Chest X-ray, PA view. Patient: 46 years old, sex F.
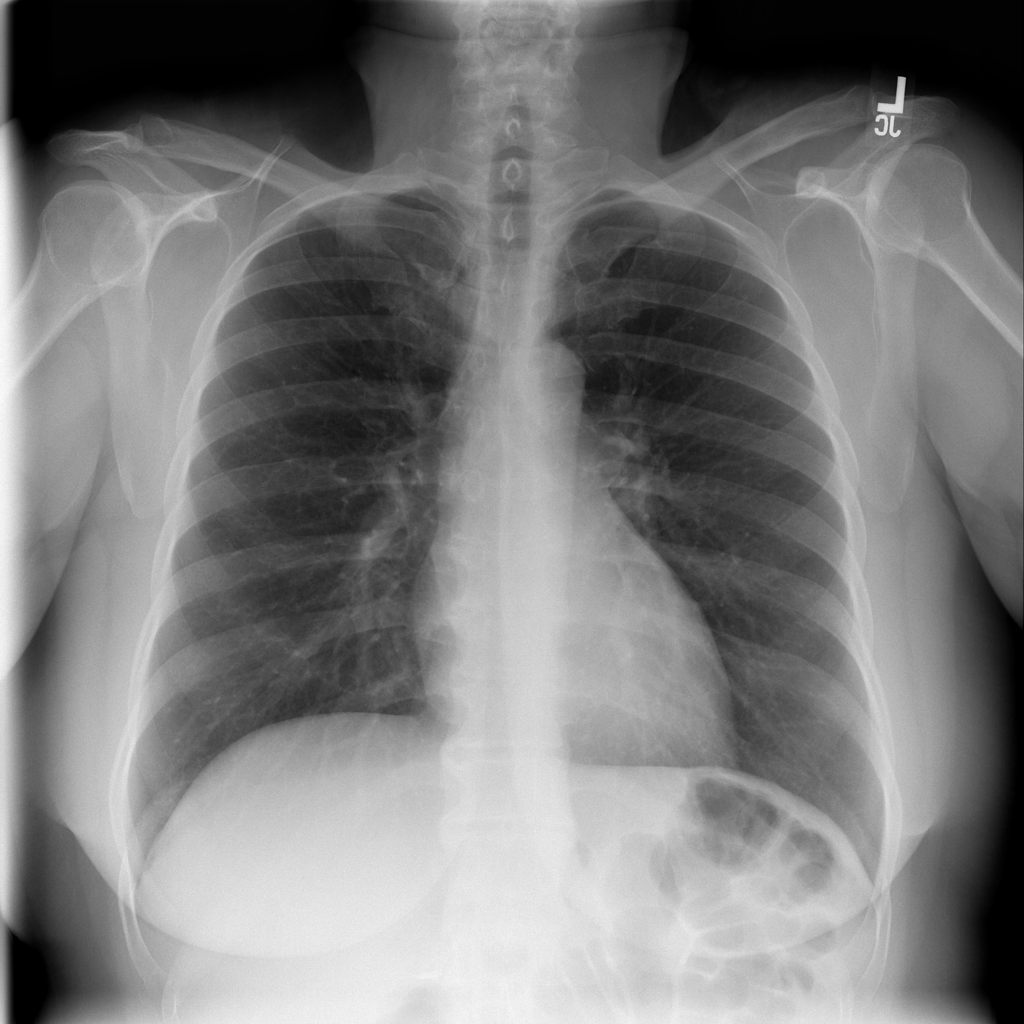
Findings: No Finding